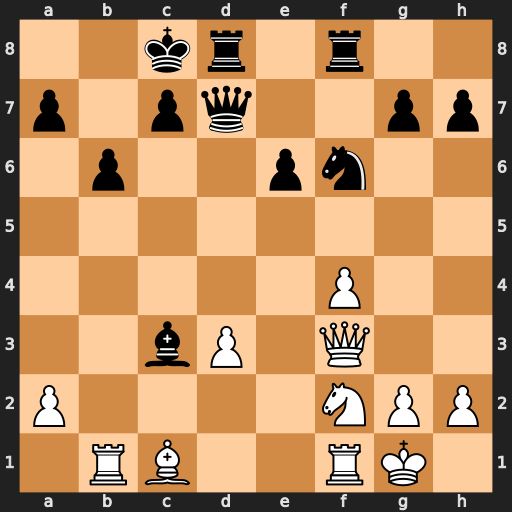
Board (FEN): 2kr1r2/p1pq2pp/1p2pn2/8/5P2/2bP1Q2/P4NPP/1RB2RK1
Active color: w
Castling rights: -
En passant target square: -
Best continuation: Qa8#